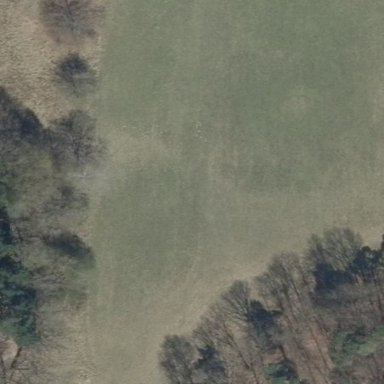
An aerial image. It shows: Beautiful meadow.